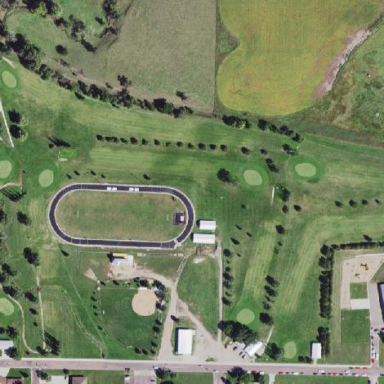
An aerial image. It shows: Golf course.